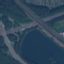
Label: Highway